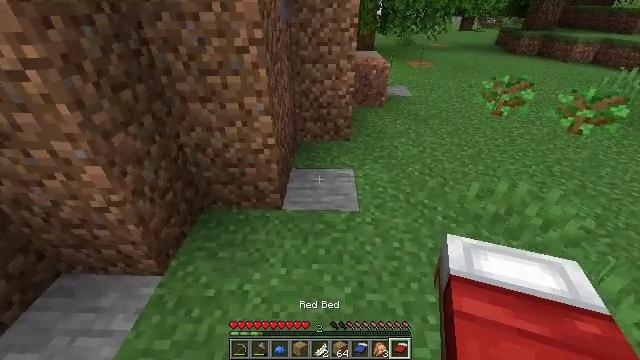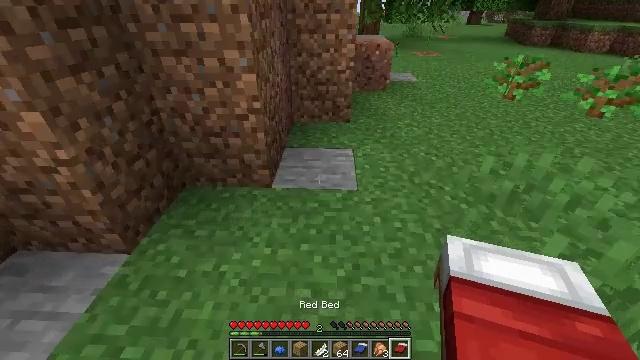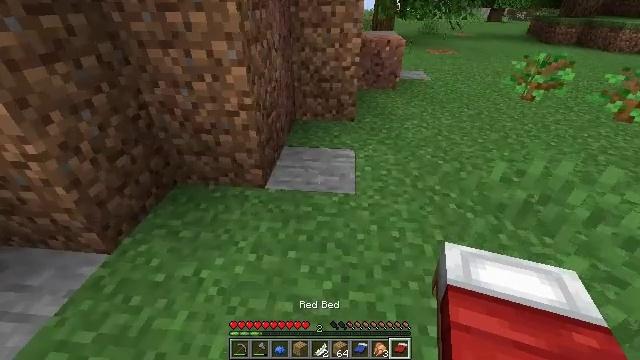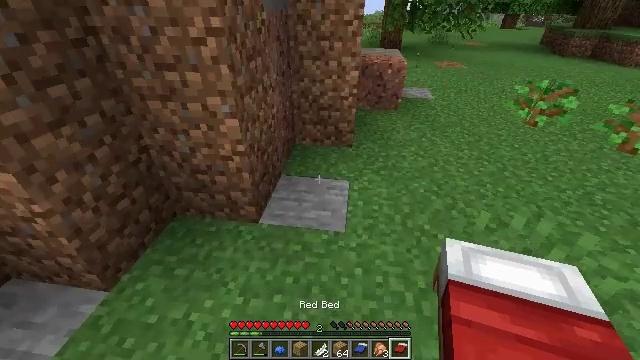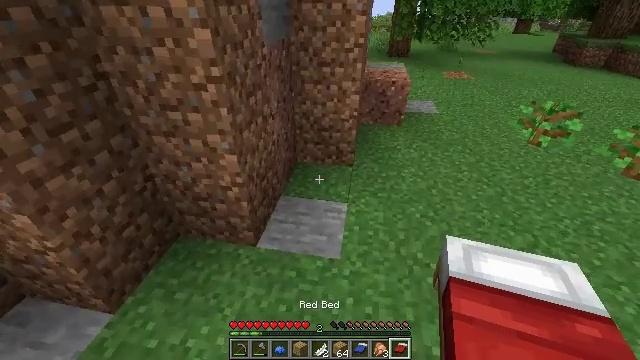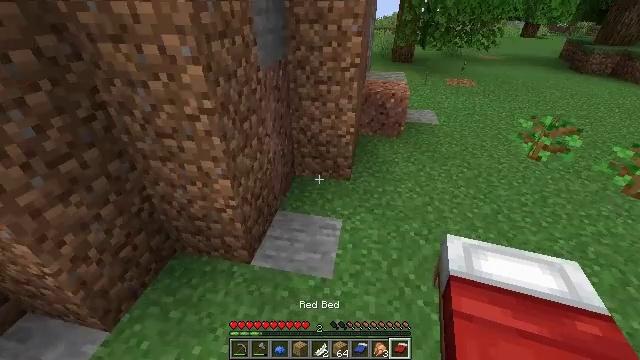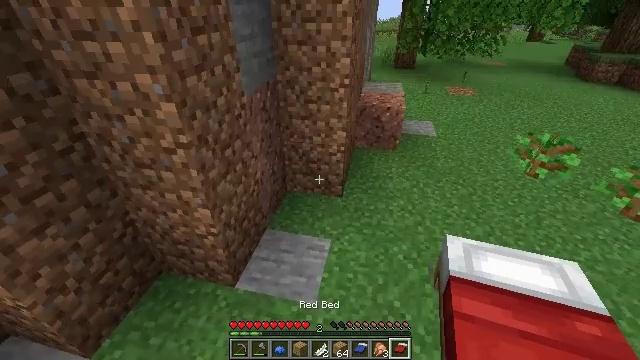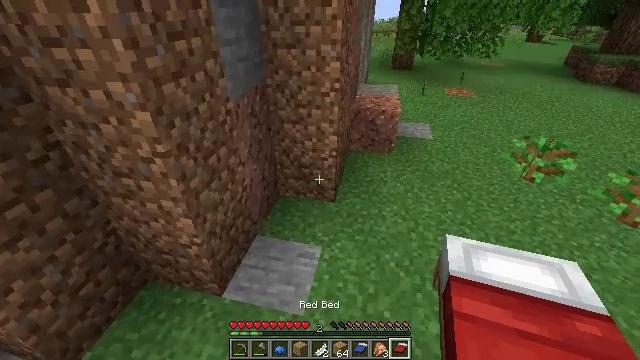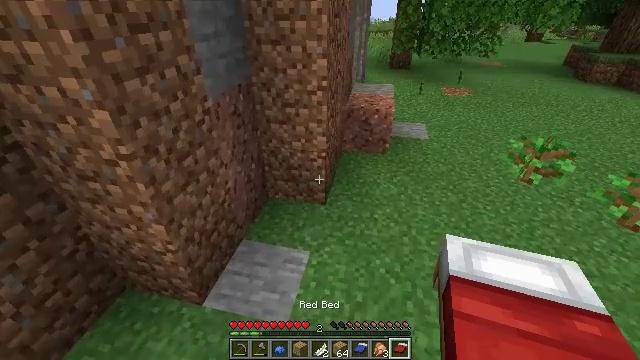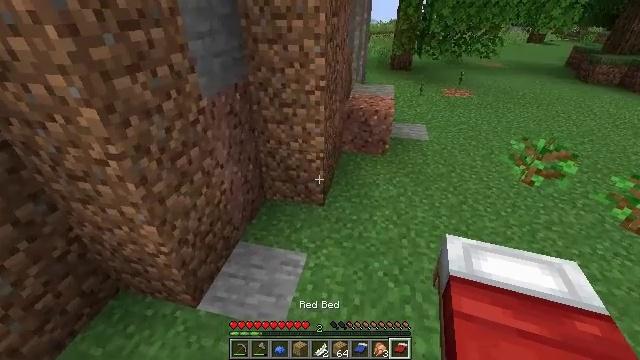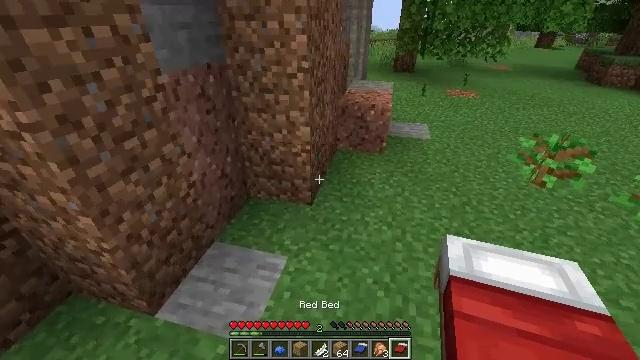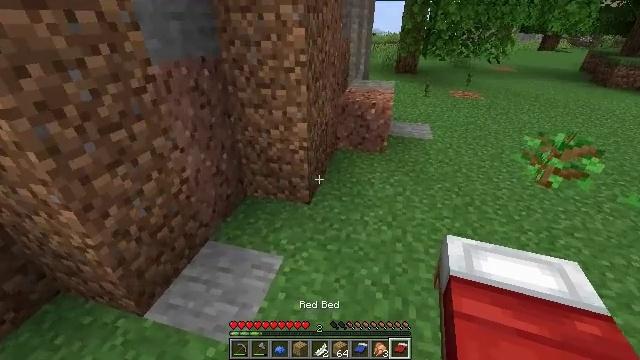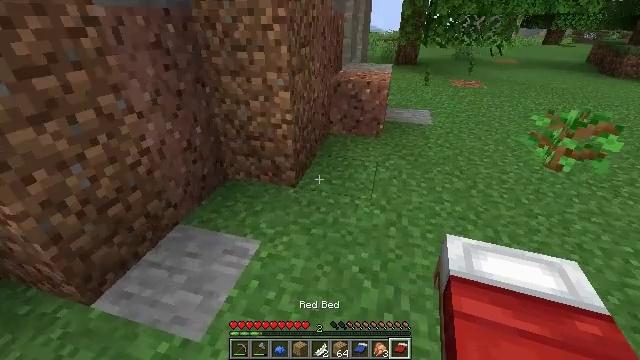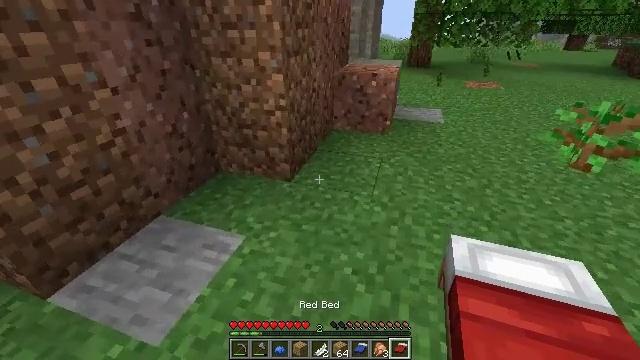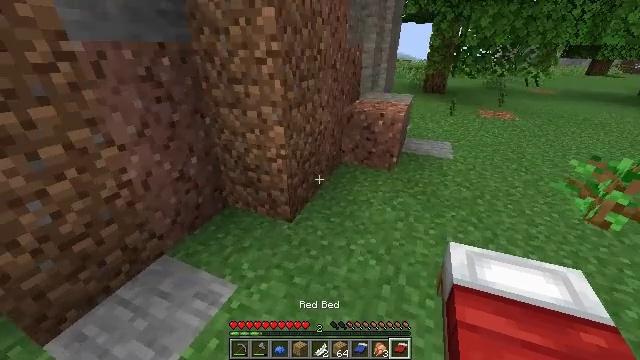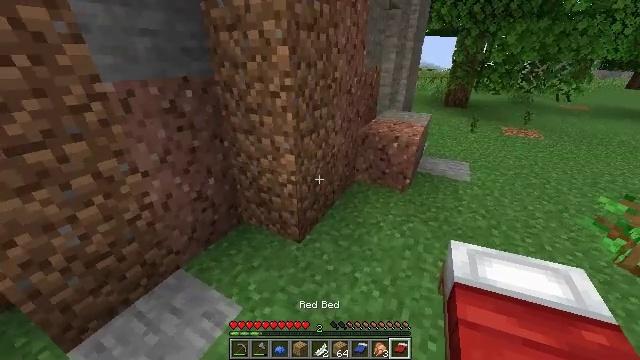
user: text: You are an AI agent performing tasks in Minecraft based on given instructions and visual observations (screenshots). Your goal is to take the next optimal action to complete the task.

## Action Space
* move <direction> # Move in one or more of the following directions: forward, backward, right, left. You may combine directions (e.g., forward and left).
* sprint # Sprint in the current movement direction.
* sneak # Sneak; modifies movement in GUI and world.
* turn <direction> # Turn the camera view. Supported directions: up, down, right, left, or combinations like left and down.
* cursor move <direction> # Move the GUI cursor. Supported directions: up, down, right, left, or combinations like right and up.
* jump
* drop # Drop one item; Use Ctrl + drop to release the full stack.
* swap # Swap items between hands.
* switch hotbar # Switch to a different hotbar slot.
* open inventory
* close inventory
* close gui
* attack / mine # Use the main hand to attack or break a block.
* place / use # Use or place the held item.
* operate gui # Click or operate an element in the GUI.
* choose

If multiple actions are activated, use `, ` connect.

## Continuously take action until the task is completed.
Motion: motion action
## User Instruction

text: drop red bed
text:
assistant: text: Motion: move forward and move right, turn left, jump
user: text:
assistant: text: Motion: move forward and move right, turn left, jump
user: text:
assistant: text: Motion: move forward and move right, turn left, jump
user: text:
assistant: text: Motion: move forward and move right, turn left, jump
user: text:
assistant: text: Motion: move forward and move right, turn left, jump
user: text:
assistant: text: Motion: move forward and move right, turn left, jump
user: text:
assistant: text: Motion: move forward and move right, jump
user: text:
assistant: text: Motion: move forward and move right, jump
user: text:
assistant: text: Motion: move forward and move right, jump
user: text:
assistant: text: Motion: move forward and move right, turn left and up, jump
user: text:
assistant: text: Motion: move forward and move right, jump
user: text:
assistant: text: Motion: move forward and move right, jump
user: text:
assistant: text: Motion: move forward and move right, sprint, turn left and up, jump
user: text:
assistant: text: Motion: move forward and move right, sprint, turn left and up, jump
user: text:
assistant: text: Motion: move forward and move right, sprint, turn left, jump
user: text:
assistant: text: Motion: move forward and move right, sprint, turn left, jump
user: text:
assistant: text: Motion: move forward and move right, jump
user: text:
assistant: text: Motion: move forward and move right, jump
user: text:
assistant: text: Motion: move forward and move right, jump
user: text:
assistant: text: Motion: move forward and move right, jump
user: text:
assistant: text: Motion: move forward and move right, jump
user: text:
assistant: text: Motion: move forward and move right, jump
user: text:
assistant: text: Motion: move forward and move right, jump
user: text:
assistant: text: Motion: move forward and move right, turn left, jump
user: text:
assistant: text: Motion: move forward and move right, turn left, jump
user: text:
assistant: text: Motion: move forward and move right, turn left, jump
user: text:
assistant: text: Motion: move forward and move right, turn left, jump
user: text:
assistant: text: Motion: move forward and move right, turn left, jump
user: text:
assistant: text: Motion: move forward and move right, turn left, jump
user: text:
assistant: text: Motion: move forward and move right, turn left, jump